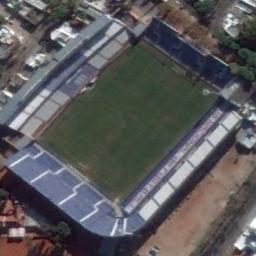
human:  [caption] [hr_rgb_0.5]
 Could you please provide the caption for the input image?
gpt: There is a baseball field between the two roads .

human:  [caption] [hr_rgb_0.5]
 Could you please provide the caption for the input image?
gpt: The stadium is on the bare land next to some buildings and trees .

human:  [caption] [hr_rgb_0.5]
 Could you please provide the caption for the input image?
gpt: Square stadium surrounded in the middle of residential area .

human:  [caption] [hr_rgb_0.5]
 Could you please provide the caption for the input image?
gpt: Many buildings of different shapes are beside the stadium .

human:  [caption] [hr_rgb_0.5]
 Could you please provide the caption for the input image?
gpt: There are some buildings around the stadium .